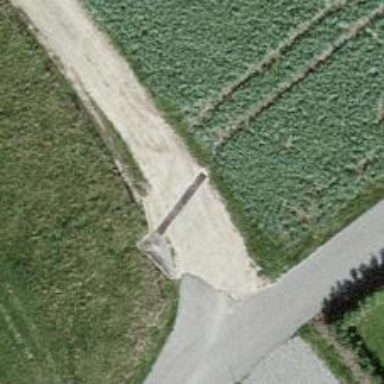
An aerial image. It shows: Track with grade1 tracktype.